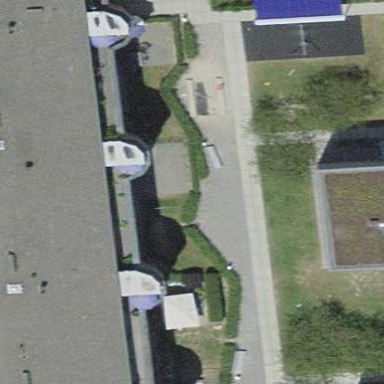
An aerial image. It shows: Residential building.